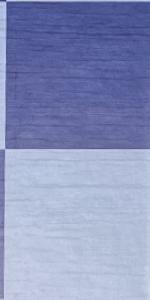
Label: Empty